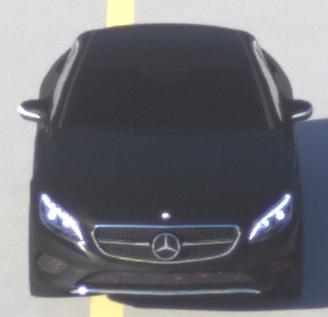
Make: Mercedes-Benz
Model: S 400 Coupé
Detailed model: S-Class (217) Coupé
Model produced from: 2015/10
Model produced until: 2017/09
Doors: 2
Color: black
Road condition: dry road
Daytime: morning or afternoon
Contrast: high contrast